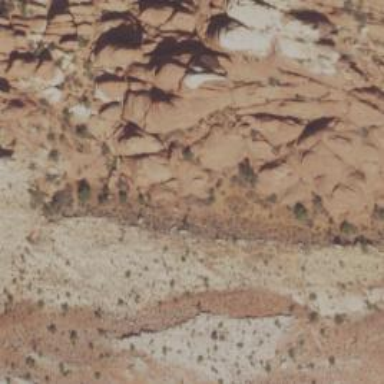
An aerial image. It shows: Cliff in nature.